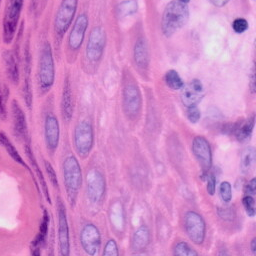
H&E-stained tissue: Skin